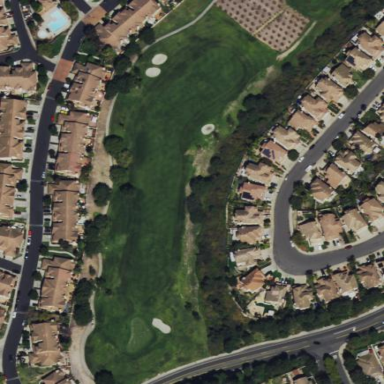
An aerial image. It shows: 18-hole golf course situated within leisure land.